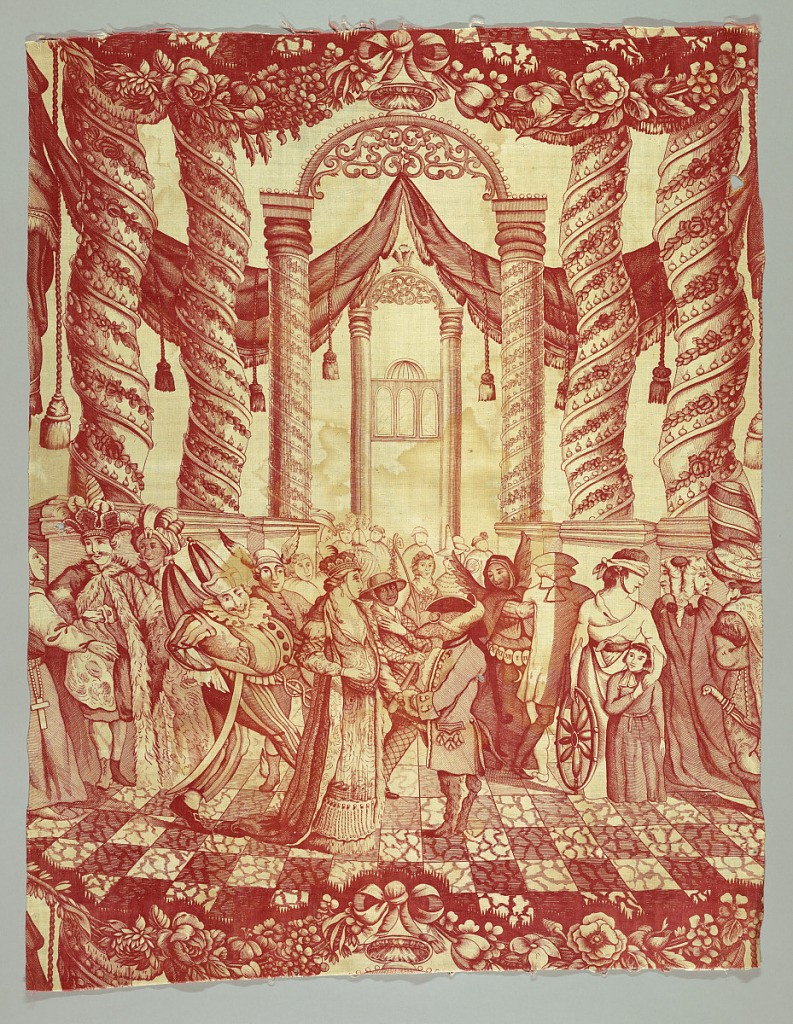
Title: Textile
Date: late 18th century
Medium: cotton Technique: printed by engraved plate on plain weave
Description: Design of a costume party with people in fantastic clothing held in a massive hall or temple. In red on off white.